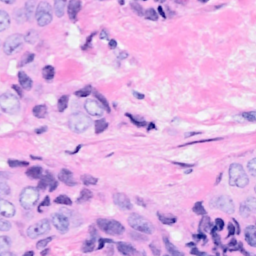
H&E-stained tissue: Breast